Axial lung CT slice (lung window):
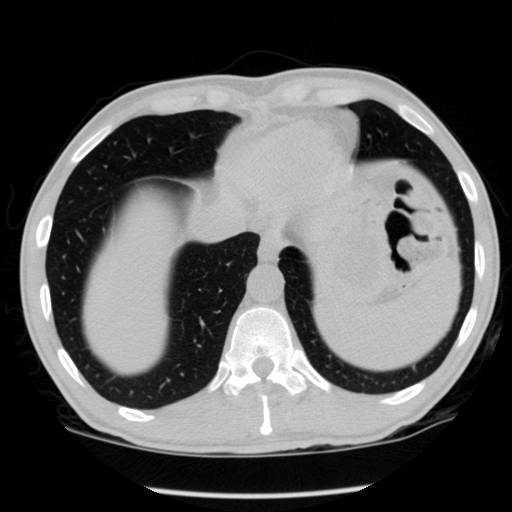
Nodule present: no